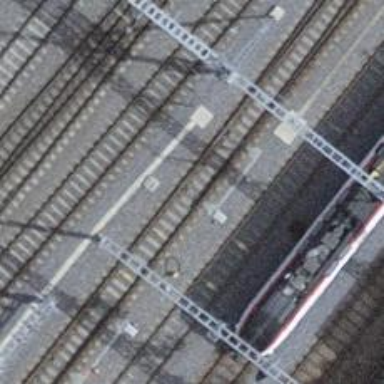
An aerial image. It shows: Rail siding with electrified contact lines for trains.